Question: i am opening a USB device:

for communication using 'CreateFile':
'''
HANDLE hUsb = CreateFile("\.\LCLD9",
GENERIC_READ | GENERIC_WRITE,
0,
null,
OPEN_EXISTING,
FILE_FLAG_OVERLAPPED,
0);
'''
The call succeeds (i.e. is not equal to 'INVALID_HANDLE_VALUE'). But then it comes time to do what we do with every serial port:
- <URL>
Each of these calls returns a code of '1'. E.g.:
'''
SetupComm(hUsb, 1024, 1024);
'''
Why are operations to configure the serial device failing when using a "USB" serial device, but work when using a ? Do USB devices not support such baud rates, buffers, flow control, and timeouts?
If this is a limitation/feature of Universal Serial devices, how can i detect that a handle refers to a , rather than a ? For example, the user is the one who specifies which port to use:
- -
---
Other serial functions that fail when talking to Universal Serial Bus serial device:
- <URL>- 'ReadFile'- 'PurgeComm'- 'WriteFile'
Which begs the larger question, how do you communicate with a USB device once it's been opened with 'CreateFile'?
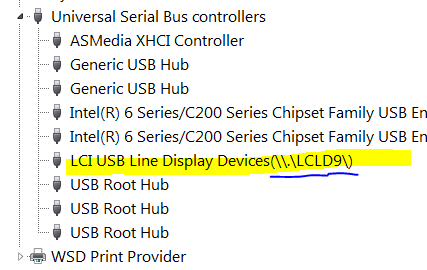
Answer: Turns out that i don't have to do anything with 'Comm', because it's not a COM port. The reason my 'WriteFile' was failing was because i was attempting to write to '\\.\LCLD9' rather than '\\.\LCLD9\'.
The trailing backslash is critical; even though 'CreateFile' returns success both ways.
'''
void WriteToDisplay(String s)
{
//Open the display
var hLineDisplay = CreateFile("\\.\LCLD9\", GENERIC_WRITE, 0, nil, OPEN_EXISTING, 0, 0);
//Write the command
DWORD bytesWritten;
WriteFile(hLineDisplay, s, s.Length, ref bytesWritten, nil);
FileClose(hLineDisplay);
}
'''
Anyone using Logic Controls LD9000 USB Line Display, the above is how you write to the display.
After reverse engineering their .NET Line Display driver i will also mention that the name of the port you use, e.g.:
- '\\.\LCLD9\'- '\\.\LCPD6\'- '\\.\LCPD3\'
can be inferred from the full devicePath returned using the Windows Setup APIs. For example, my pole display's full device path is:
'''
\\?\USB#VID_0FA8&PID_A090#6&DF2EE03&0&1#{A5DCBF10-6530-11D2-901F-00C04FB951ED}
\______/
|
ProductID
'''
The rule is to check the device path for Product IDs. In my case 'PID_A090' means it will be available as file '\\.\LCLD9\'. Other product IDs and their associated file paths:
'''
Contains DeviceName (trailing backslash is not optional)
======== ===============================================
PID_A030 \\.\LCPD3\
PID_A060 \\.\LCPD6\
PID_A090 \\.\LCLD9\
'''
> : Any code is released into the public domain. No attribution required.